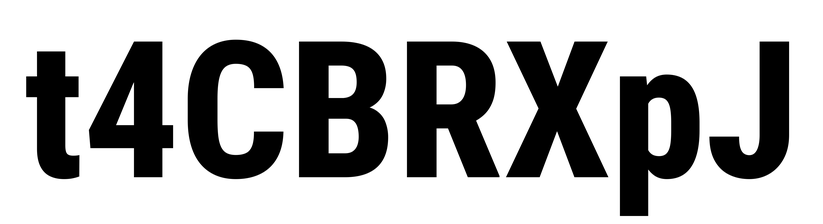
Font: Roboto_Condensed_ExtraBold